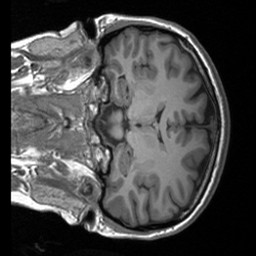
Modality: T1w
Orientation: coronal
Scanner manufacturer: siemens
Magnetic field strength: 3 T
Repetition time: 1.9 s
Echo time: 0.00226 s